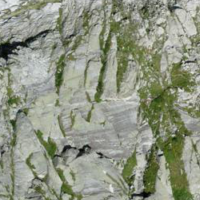
EUNIS habitat code: 31
Species observed at this site:
Arnica montana
Parnassia palustris